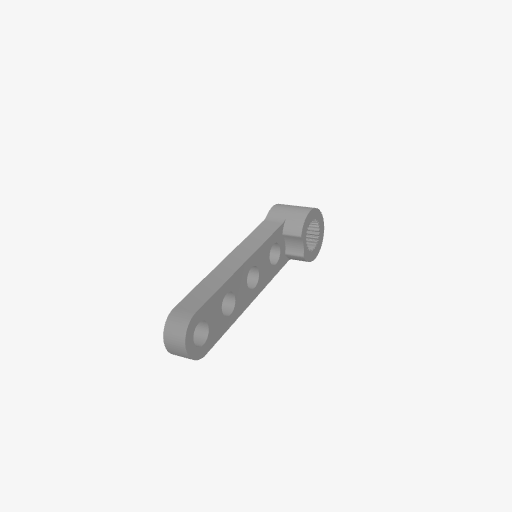
Part: SingleServoArm